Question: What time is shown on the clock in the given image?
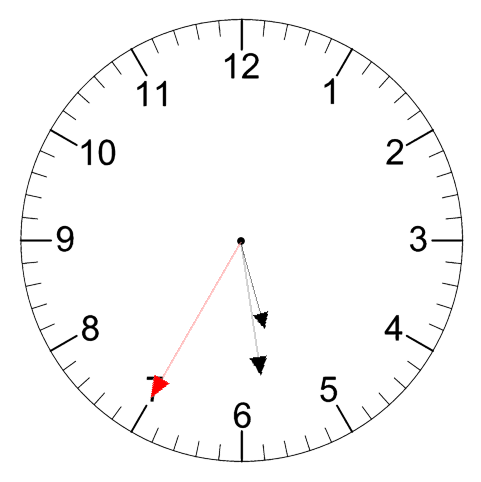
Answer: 05:28:35